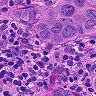
Metastatic tissue present: yes